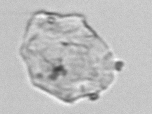
Label: detritus_transparent